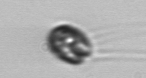
Label: flagellate_morphotype1